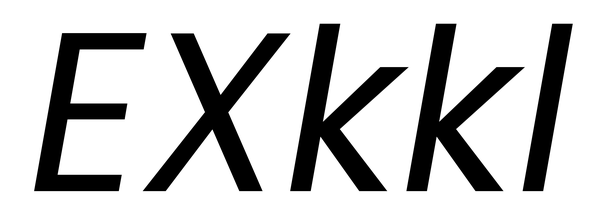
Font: Poppins-Italic